Question: I have 'MS Access 2007' database with the following schema:
Main table 'Object< # Object_PK, ... >'
Child table 'Electric_Consumption< $ Object_PK, # Electric_Consumption_PK, ... >'
Child table 'Water_Consumption< $ Object_PK, # Water_Consumption_PK, ... >'
Child table 'Educational_Object< $ Object_PK, # Educational_Object_PK, ... >' which has child tables defined like this:
'School< $ Educational_Object_PK, # School_PK, ... >'
'University< $ Educational_Object_PK, # University_PK, ... >'
Here is the picture that should make things clearer:

I use 'ADO' and 'C++' to insert data.
First I need to enter data for main table 'Object'. I can successfully do that with 'INSERT' query.
My problem is following:
After the above operation I need to insert 'Object''s into child tables, since it is their foreign key.
Allow me to describe exactly what I need so community can help me:
As I said, first I insert data into main table 'Object'.
Then I need to insert data 'Object' into child tables.
Browsing through Internet I have found '@@IDENTITY' that might help me but I do not know if it works for my case.
To make things harder, this will be done in 'for loop' ( the value of the 'Object_PK' is the same in every 'INSERT' and is equal to the value of for the 'Object' ) , something like this:
'''
for ( //... )
L"INSERT INTO Electric_Consumption ( Object_PK, field1, field2 ... )
values ( Object_pk // should I use here @@IDENTITY ? );
'''
Then the same thing should be repeated for tables 'Water_Consumption' and 'Educational_Object'.
After I finish this, I need to add data in the 'Educational_Object''s child tables.
The same as above, only instead of 'Object_PK' I need to add 'Educational_Object_PK'.
Here is the pseudo-code to clarify things better:
'''
L"INSERT INTO Object ( ... ) values ( ... ); //this is OK
for ( ... )
L" INSERT INTO Electric_Consumption ( Object_PK, ... )
values ( Object_PK, ... )"; // should I use @@IDENTITY here
// to get Object_PK ??
for ( ... )
L" INSERT INTO Water_Consumption ( Object_PK, ... )
values ( Object_PK, ... )"; // should I use @@IDENTITY here
// to get Object_PK ??
for ( ... )
L" INSERT INTO Educational_Object ( Object_PK, ... )
values ( Object_PK, ... )"; // should I use @@IDENTITY here
// to get Object_PK ??
for ( ... )
L" INSERT INTO School ( Educational_Object_PK, ... )
values ( Educational_Object_PK, ... )";// should I use @@IDENTITY here
// to get Educational_Object_PK ??
for ( ... )
L" INSERT INTO University ( Educational_Object_PK, ... )
values ( Educational_Object_PK, ... )";// should I use @@IDENTITY here
// to get Educational_Object_PK ??
'''
Can you please tell me which 'SQL statement' to use for this, and demonstrate how to use it by providing a small pseudo code?
I understand that my description of the problem might be confusing so if you need further clarification leave a comment and I will edit my post.
Thank you.
Best regards.
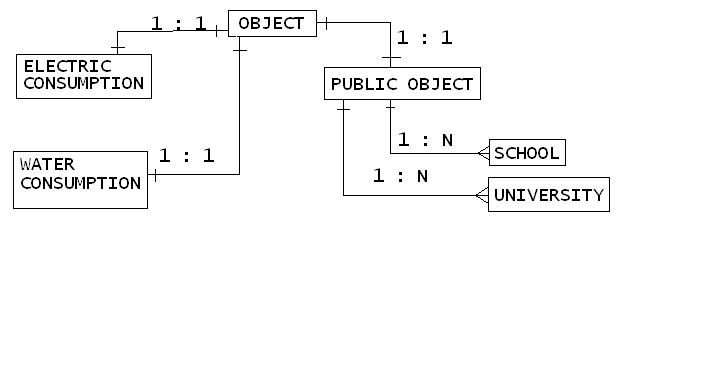
Answer: Yes, you want to use 'SELECT @@IDENTITY' as a multiuser-safe way to retrieve the most recently-created AutoNumber (sometimes called "IDENTITY") value. The things to remember are:
- 'SELECT @@IDENTITY'- 'Long Integer'-
The following is VBA code, but you can treat it as pseudo-code:
'''
Dim lngObject_PK As Long, lngEducational_Object_PK As Long
Set cmd = New ADODB.Command
cmd.ActiveConnection = con
cmd.CommandText = "INSERT INTO [Object] ([Description]) VALUES (?)"
cmd.Parameters.Append cmd.CreateParameter("?", adVarWChar, adParamInput, 255, "my new Object")
cmd.Execute
Set cmd = Nothing
Set rst = New ADODB.Recordset
rst.Open "SELECT @@IDENTITY", con, adOpenStatic, adLockOptimistic
lngObject_PK = rst(0).Value
rst.Close
Set rst = Nothing
Debug.Print "Object_PK of newly-created Object record: " & lngObject_PK
Set cmd = New ADODB.Command
cmd.ActiveConnection = con
cmd.CommandText = "INSERT INTO [Electric_Consumption] ([Object_PK],[Description]) VALUES (?,?)"
cmd.Parameters.Append cmd.CreateParameter("?", adInteger, adParamInput, , lngObject_PK)
cmd.Parameters.Append cmd.CreateParameter("?", adVarWChar, adParamInput, 255, "my new Electric_Consumption")
cmd.Execute
Set cmd = Nothing
Set cmd = New ADODB.Command
cmd.ActiveConnection = con
cmd.CommandText = "INSERT INTO [Educational_Object] ([Object_PK],[Description]) VALUES (?,?)"
cmd.Parameters.Append cmd.CreateParameter("?", adInteger, adParamInput, , lngObject_PK)
cmd.Parameters.Append cmd.CreateParameter("?", adVarWChar, adParamInput, 255, "my new Educational_Object")
cmd.Execute
Set cmd = Nothing
Set rst = New ADODB.Recordset
rst.Open "SELECT @@IDENTITY", con, adOpenStatic, adLockOptimistic
lngEducational_Object_PK = rst(0).Value
rst.Close
Set rst = Nothing
Debug.Print "Educational_Object_PK of newly-created Educational_Object record: " & lngEducational_Object_PK
Set cmd = New ADODB.Command
cmd.ActiveConnection = con
cmd.CommandText = "INSERT INTO [School] ([Educational_Object_PK],[Description]) VALUES (?,?)"
cmd.Parameters.Append cmd.CreateParameter("?", adInteger, adParamInput, , lngEducational_Object_PK)
cmd.Parameters.Append cmd.CreateParameter("?", adVarWChar, adParamInput, 255, "my new School")
cmd.Execute
Set cmd = Nothing
'''